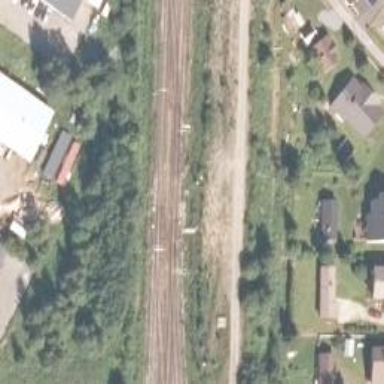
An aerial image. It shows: Rail siding with electrified contact lines for trains.